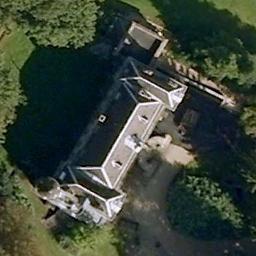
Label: church